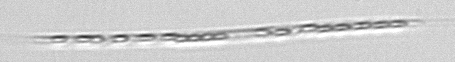
Label: Rhizosolenia